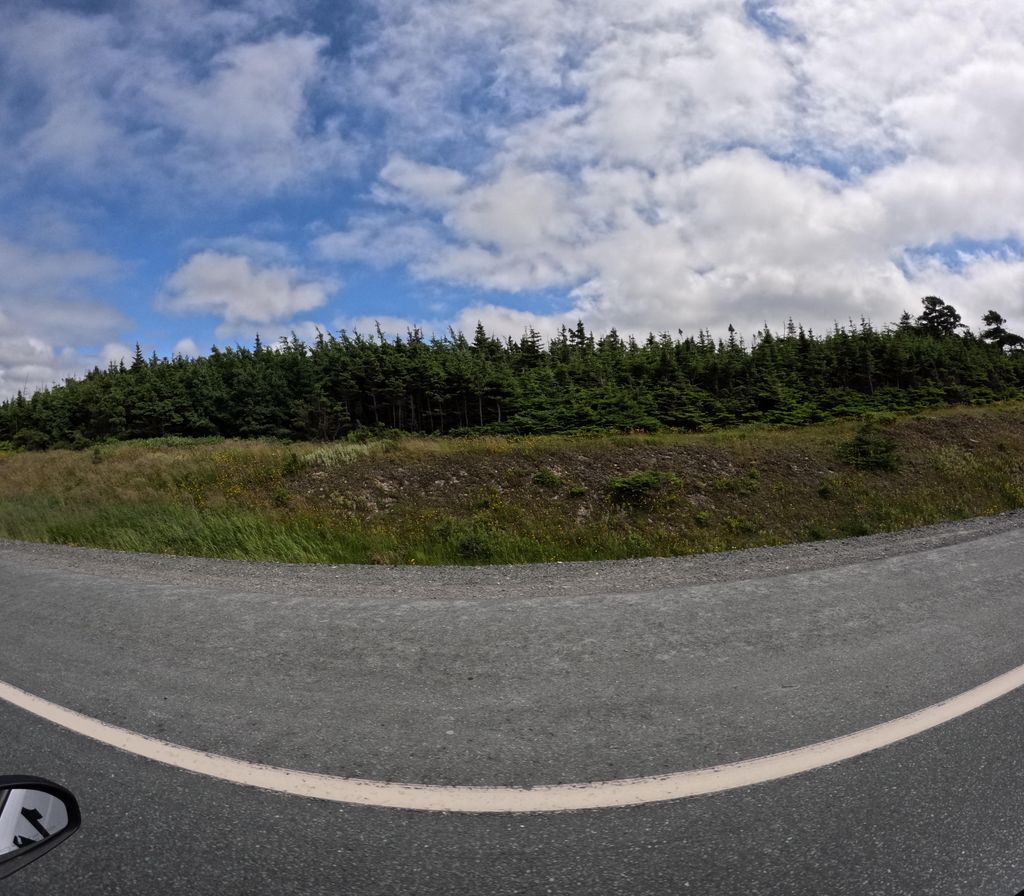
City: st_johns